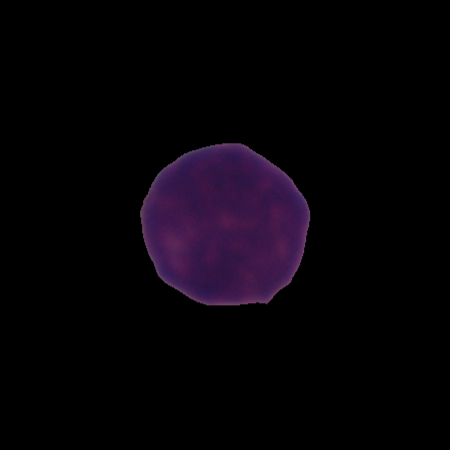
Label: healthy